Question: I just need to know if there's a way to shown by the 'Asp:FileUpload' when no file as been selected.

Thanks.
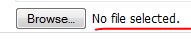
Answer: You replace the text with your own message using CSS pseduo-class ':after'. You can declare a class like this one:
'''
.bar:after {
content:"Please select a file";
background-color:white;
}
'''
And assign it to your FileUpload control. The content message will replace the original one. Of course upon file selection you need to remove the message, you can do this for example via jQuery '.removeClass' (assuming ID of your FileUpload is "foo"):
'''
$('#foo').change(function() {
$(this).removeClass("bar");
})
'''
Demo: <URL>
Note that this solution seems to work Webkit-browser's only (Chrome, Opera, Safari) you may need an alternative for others.